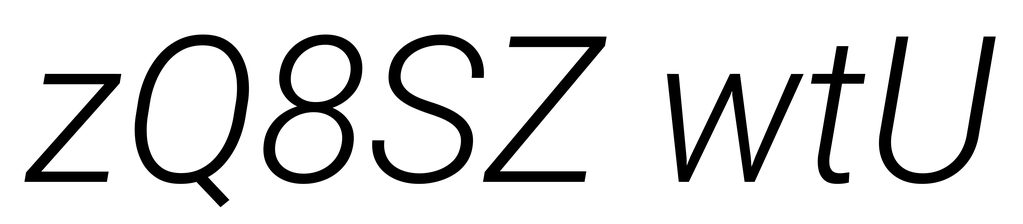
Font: Roboto-Italic_Light_Italic